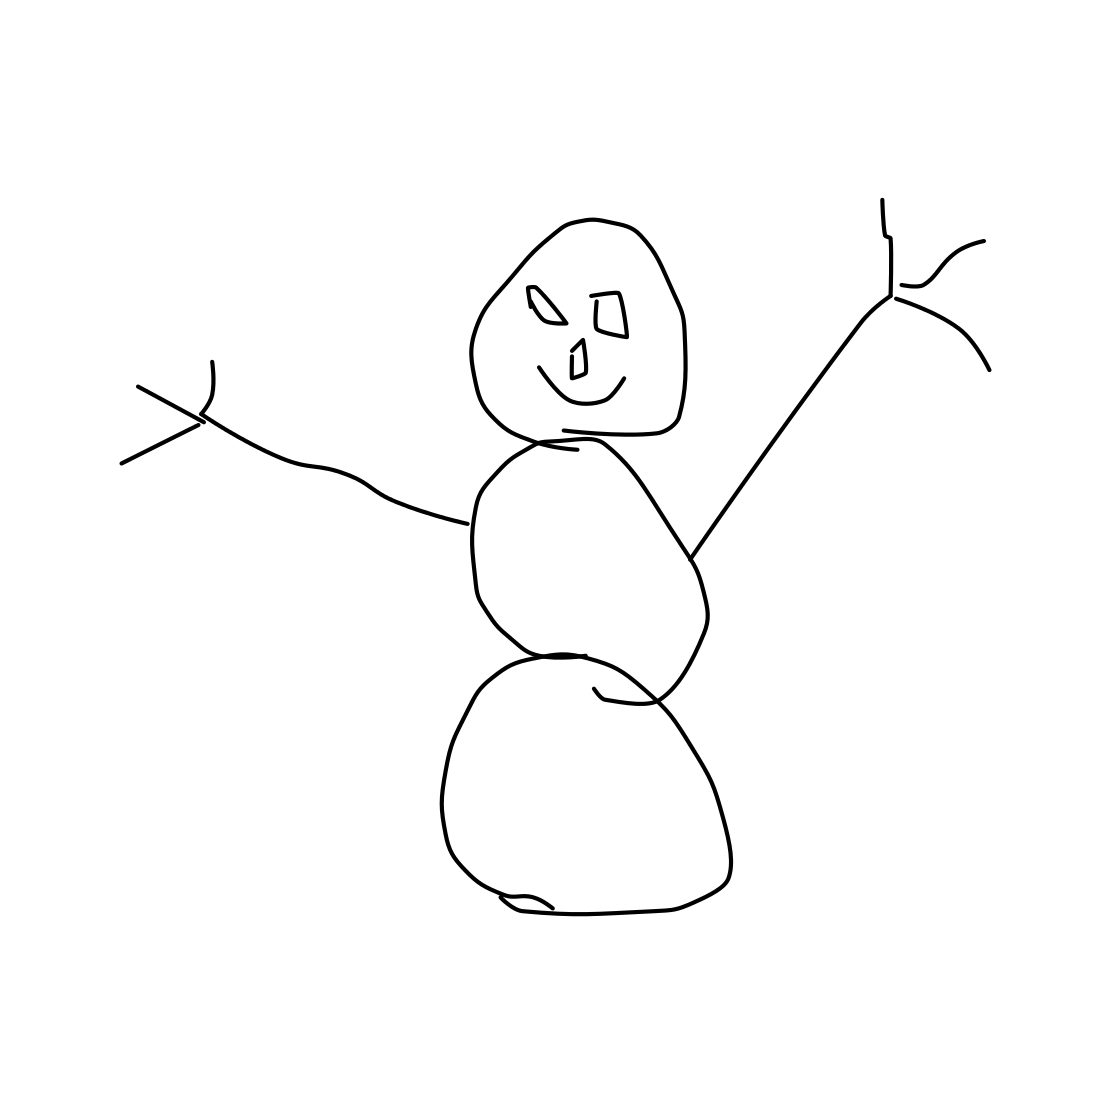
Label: snowman